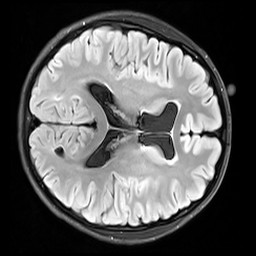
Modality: FLAIR
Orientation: axial
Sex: female
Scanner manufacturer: siemens
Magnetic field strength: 3 T
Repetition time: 10 s
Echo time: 0.09 s